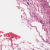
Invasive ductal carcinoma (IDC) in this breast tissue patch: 0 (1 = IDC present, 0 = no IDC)